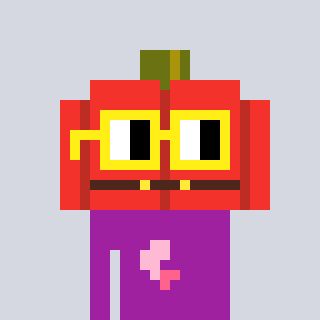
a pixel art character with square yellow glasses, a pumpkin-shaped head and a magenta-colored body on a cool background